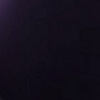
Label: space